Field crop: maize
Growth stage: 1
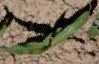
Species: maize